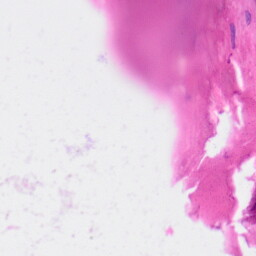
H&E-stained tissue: Skin